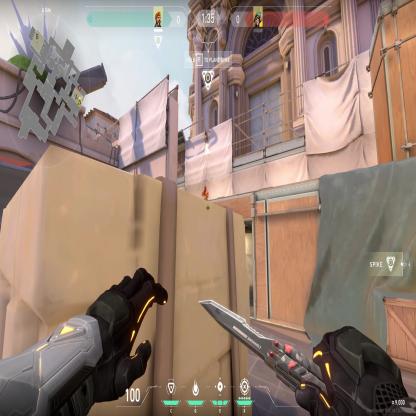
Label: enemy